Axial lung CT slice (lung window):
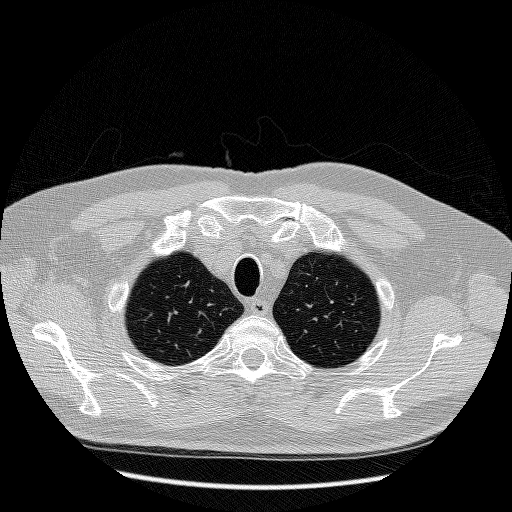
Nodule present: no